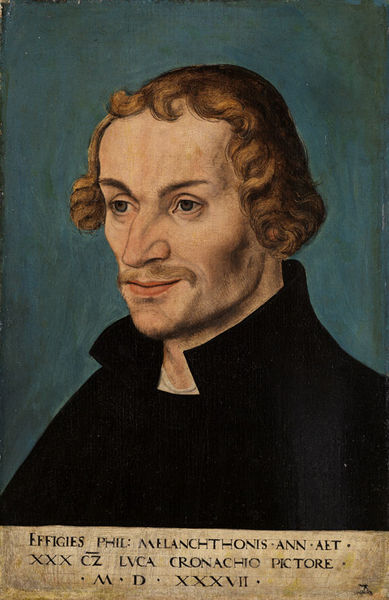
Titel: Bildnis des Reformators Philipp Melanchthon
Künstler: Lucas d. Ä. Cranach
Standort: Karlsruhe
Institution: Staatliche Kunsthalle Karlsruhe
Schlagwörter: blue, black, collar, green, hair, painting, portrait, man, red hair, young, eyes, male, young man, mouth, smile, smiling, human, monk, eye, lips, cranach, text, mustache, moustache, poet, 16th century, effigies, lucas, phil, xxxvii, ann